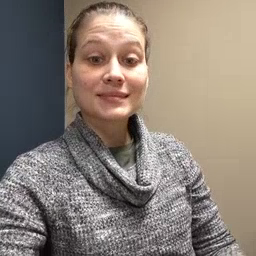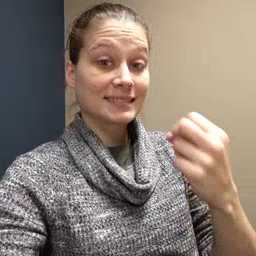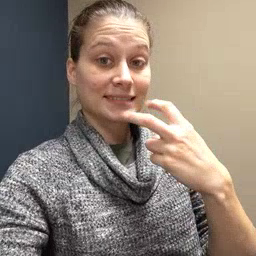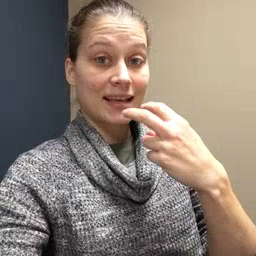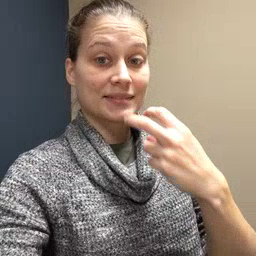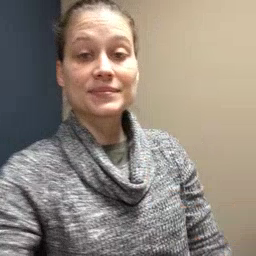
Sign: snack